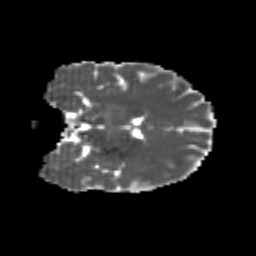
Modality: MD
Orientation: coronal
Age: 23
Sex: male
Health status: healthy
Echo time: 0.074 s